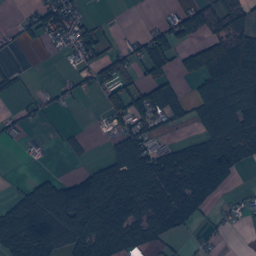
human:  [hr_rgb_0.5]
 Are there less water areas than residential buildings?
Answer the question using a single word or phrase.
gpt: yes

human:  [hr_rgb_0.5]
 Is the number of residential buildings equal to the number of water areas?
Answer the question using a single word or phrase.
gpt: no

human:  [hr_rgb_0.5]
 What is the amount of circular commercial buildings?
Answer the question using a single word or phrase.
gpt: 0

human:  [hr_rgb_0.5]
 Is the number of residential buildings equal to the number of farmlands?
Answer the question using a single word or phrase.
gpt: no

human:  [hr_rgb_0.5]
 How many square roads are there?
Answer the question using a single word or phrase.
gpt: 0

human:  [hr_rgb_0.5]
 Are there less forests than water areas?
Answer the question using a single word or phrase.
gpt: no

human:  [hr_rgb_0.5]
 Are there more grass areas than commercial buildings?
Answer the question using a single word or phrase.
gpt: yes

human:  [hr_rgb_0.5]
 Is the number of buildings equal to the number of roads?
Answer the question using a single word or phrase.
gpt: no

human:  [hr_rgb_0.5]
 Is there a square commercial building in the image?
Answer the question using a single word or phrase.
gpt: no

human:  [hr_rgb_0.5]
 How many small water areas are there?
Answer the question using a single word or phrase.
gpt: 10

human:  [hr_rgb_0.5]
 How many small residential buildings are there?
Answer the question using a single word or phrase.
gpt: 389

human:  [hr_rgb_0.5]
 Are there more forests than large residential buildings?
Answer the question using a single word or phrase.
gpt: yes

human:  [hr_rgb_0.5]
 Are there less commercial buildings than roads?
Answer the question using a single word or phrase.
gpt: yes

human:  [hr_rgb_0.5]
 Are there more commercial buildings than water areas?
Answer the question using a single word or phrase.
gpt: no

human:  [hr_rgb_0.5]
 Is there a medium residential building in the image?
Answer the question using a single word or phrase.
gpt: yes

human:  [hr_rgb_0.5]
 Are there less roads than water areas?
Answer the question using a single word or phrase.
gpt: no

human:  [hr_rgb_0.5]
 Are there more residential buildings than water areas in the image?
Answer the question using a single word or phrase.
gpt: yes

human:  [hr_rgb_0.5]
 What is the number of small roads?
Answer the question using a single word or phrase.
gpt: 161

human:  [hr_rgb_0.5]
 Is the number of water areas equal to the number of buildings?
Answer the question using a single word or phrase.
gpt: no

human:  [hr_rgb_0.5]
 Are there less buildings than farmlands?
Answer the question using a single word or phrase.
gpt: no

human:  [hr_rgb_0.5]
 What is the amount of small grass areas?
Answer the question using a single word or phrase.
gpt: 12

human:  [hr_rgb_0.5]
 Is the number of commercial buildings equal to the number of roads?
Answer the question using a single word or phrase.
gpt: no

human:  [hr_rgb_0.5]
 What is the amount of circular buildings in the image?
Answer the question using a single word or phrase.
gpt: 4

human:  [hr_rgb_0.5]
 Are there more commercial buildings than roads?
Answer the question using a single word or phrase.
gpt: no

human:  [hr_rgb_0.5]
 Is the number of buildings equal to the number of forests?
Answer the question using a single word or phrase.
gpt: no

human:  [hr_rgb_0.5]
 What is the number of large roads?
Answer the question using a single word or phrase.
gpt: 0

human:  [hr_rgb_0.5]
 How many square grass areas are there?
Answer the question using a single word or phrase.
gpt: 0

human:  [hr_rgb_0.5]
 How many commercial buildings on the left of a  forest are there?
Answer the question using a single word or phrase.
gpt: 9

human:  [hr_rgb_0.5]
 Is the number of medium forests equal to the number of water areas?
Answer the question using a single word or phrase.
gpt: no

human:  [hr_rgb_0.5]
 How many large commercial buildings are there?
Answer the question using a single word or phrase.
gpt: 0

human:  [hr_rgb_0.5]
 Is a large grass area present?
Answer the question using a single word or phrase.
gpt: yes

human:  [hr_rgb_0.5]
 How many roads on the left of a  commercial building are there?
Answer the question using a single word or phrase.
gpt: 150

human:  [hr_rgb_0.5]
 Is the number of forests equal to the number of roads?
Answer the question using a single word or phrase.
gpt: no

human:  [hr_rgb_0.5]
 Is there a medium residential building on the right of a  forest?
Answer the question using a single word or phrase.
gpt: yes

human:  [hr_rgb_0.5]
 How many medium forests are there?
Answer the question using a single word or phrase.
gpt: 30

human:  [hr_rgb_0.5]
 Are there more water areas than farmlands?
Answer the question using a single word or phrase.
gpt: no